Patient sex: M
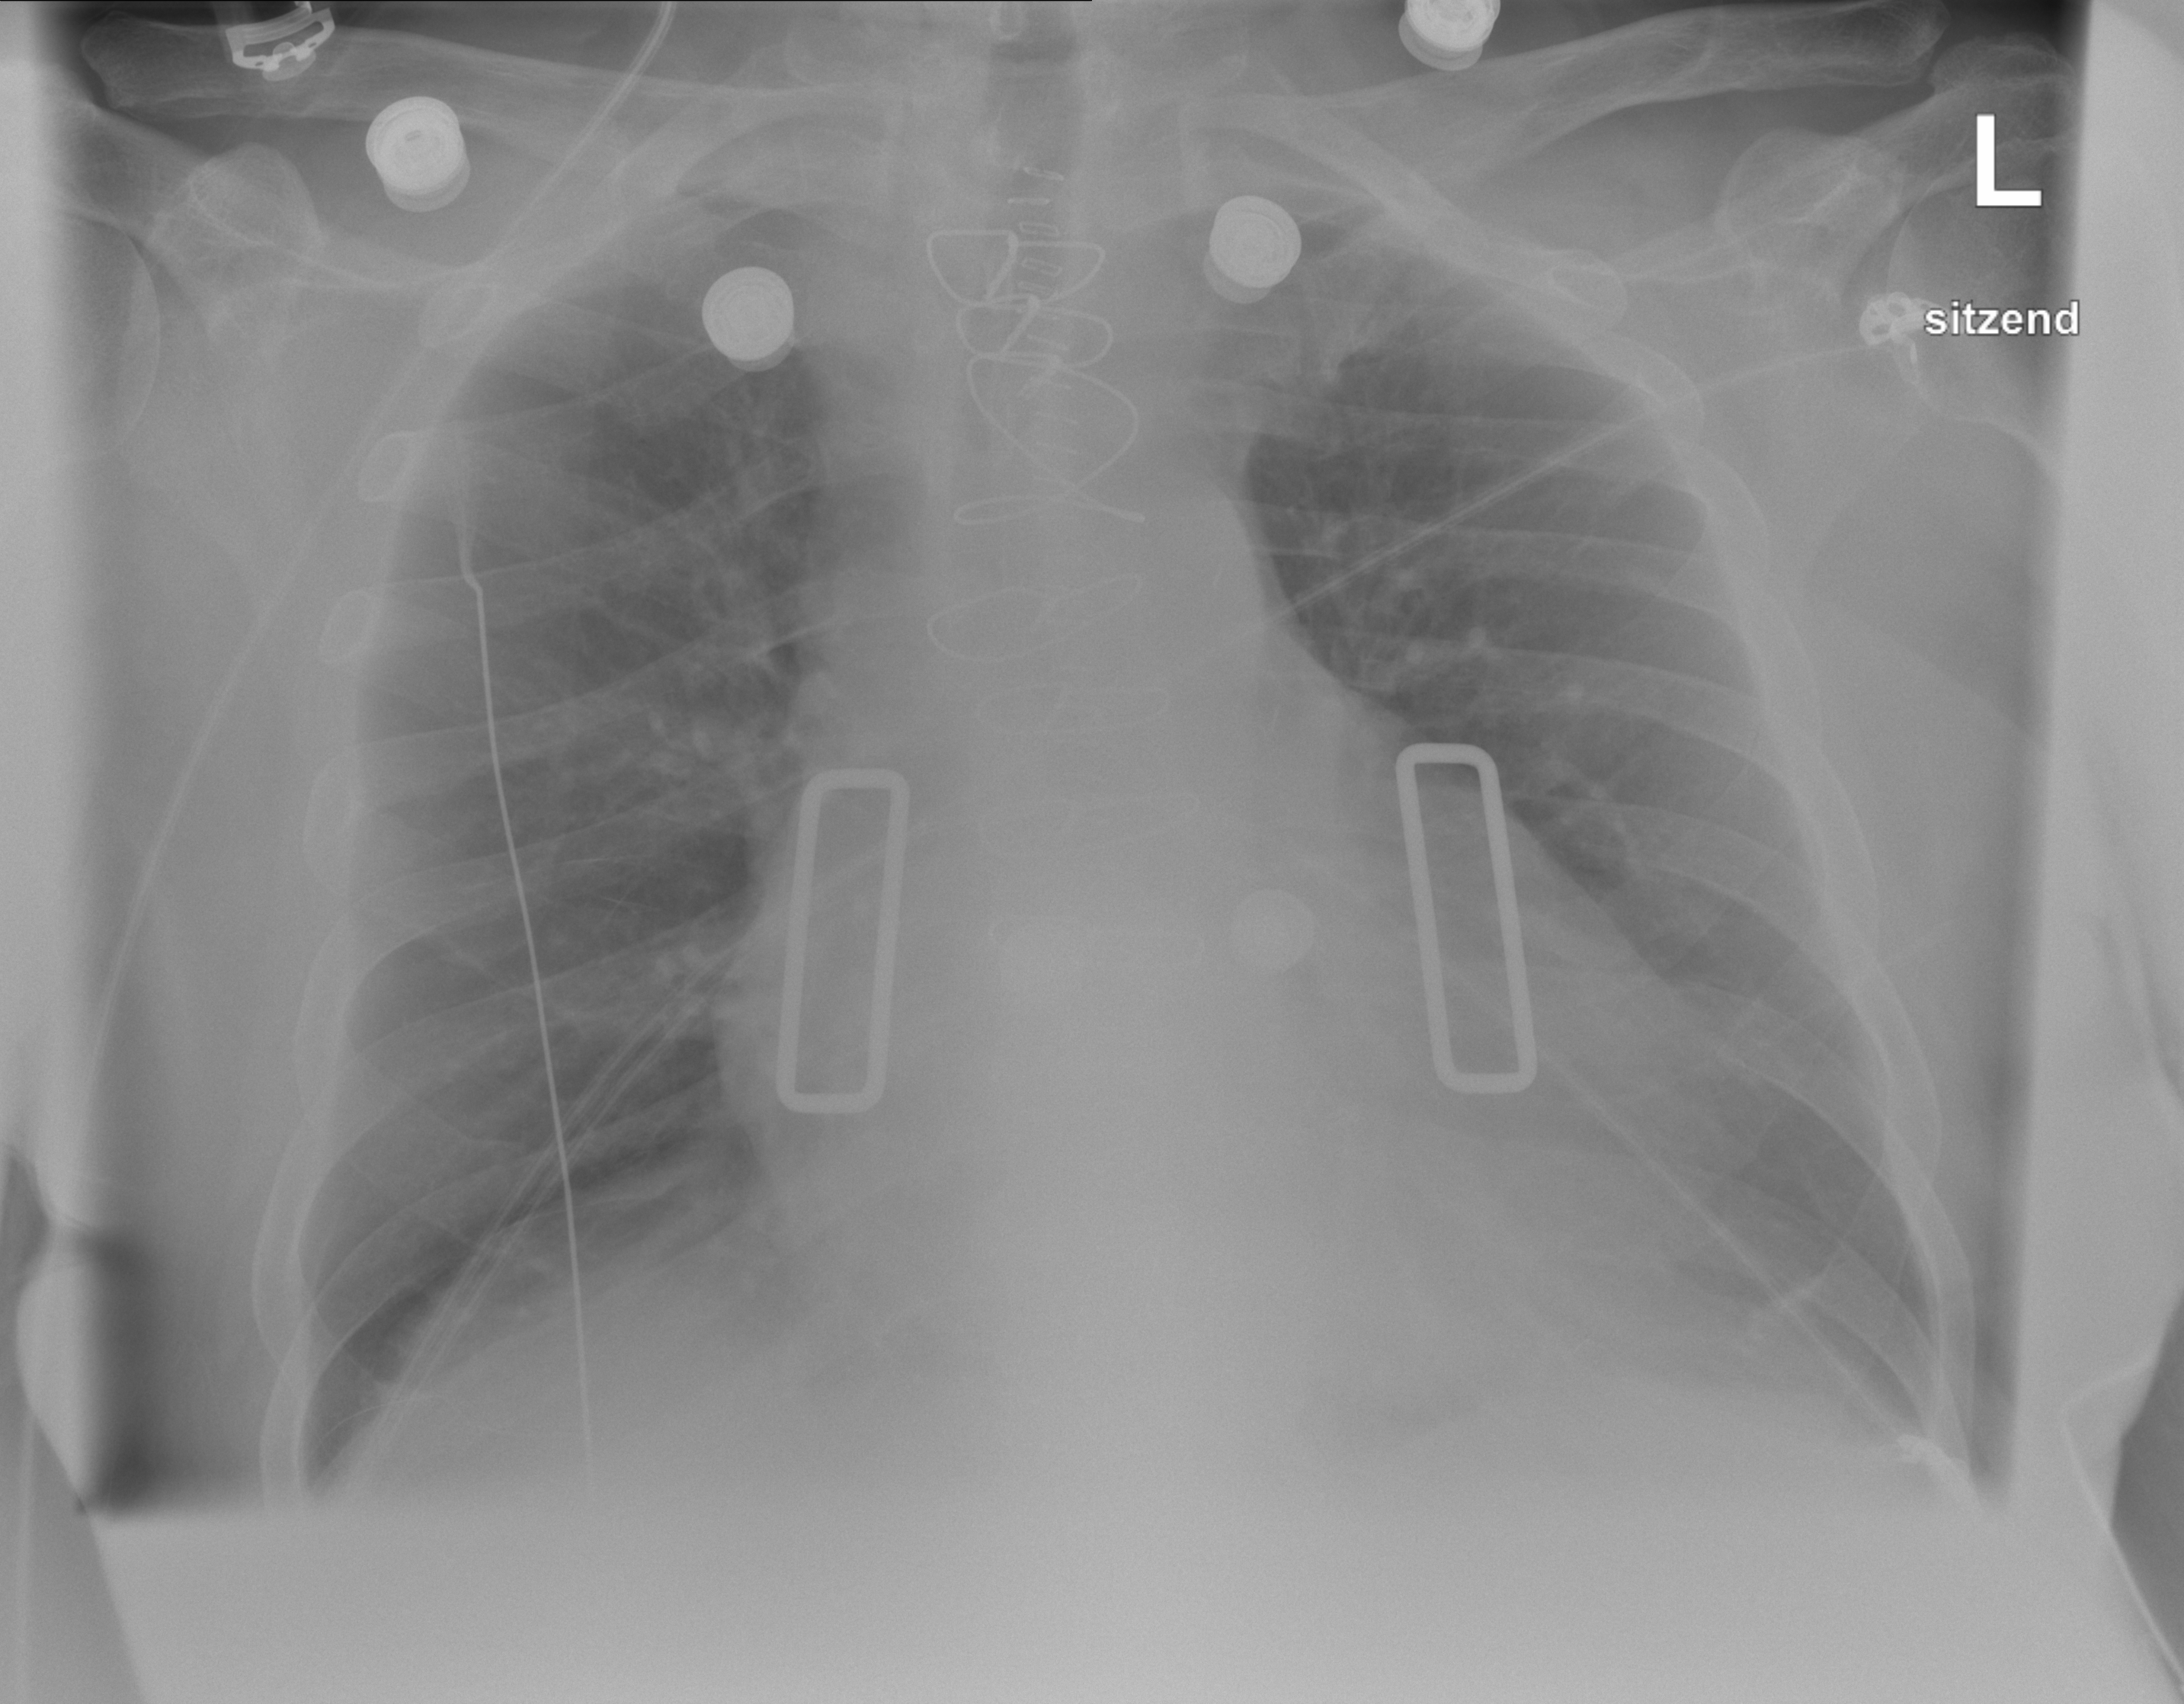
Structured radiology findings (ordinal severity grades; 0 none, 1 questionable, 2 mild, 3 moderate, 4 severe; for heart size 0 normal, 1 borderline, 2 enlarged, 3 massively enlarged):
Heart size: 2
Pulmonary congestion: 1
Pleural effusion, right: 0
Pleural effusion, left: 0
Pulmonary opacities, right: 0
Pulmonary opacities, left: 0
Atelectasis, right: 2
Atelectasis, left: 2